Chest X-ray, PA view. Patient: 77 years old, sex F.
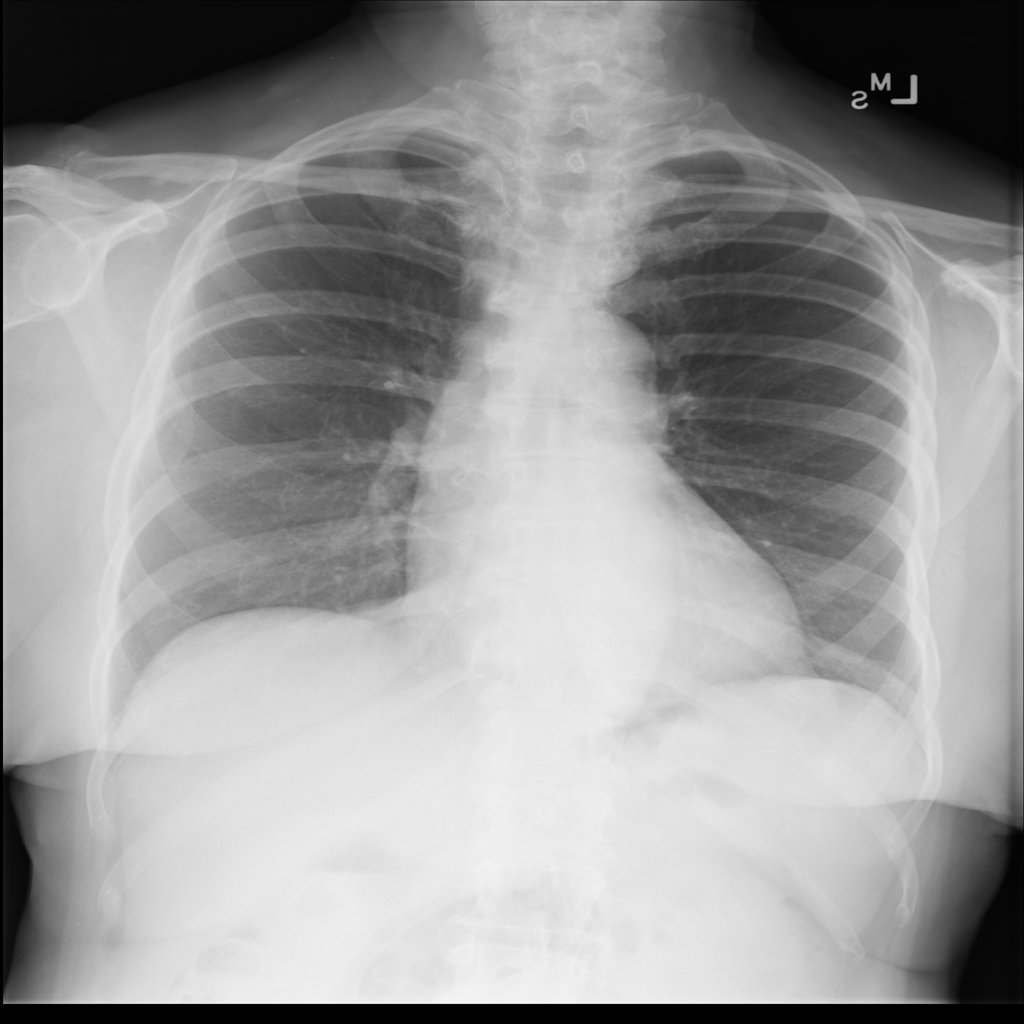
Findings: No Finding